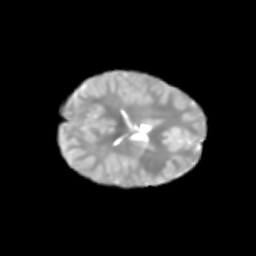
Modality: T2w
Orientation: axial
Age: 6
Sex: male
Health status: healthy